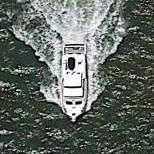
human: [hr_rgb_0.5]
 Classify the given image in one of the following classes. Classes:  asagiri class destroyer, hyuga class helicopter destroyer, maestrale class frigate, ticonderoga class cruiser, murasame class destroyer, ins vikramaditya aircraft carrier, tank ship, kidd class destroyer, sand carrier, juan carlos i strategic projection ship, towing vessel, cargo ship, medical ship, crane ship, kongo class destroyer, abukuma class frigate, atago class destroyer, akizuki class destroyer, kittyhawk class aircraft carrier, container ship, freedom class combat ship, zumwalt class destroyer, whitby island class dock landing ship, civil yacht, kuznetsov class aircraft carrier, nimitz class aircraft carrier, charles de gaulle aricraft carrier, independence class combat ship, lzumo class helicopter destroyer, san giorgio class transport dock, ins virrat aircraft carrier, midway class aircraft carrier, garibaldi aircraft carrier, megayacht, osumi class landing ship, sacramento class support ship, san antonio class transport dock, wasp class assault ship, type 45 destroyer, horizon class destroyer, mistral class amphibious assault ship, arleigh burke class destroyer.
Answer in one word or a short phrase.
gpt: Civil yacht